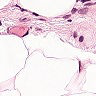
Metastatic tissue present: no